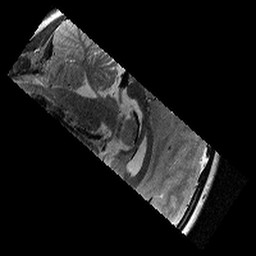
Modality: T2w
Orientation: sagittal
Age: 9
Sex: female
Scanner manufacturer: siemens
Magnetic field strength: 3 T
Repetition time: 9.23 s
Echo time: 0.067 s